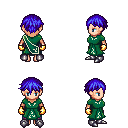
a pixel art fantasy rpg character, female body template, human, light skin, sash dress, magenta pants, blue short bangs hairstyle, gold gloves, metal boots, four views (front, back, left, right), 2x2 character sprite sheet, small pixel art, hard edges, no anti-aliasing